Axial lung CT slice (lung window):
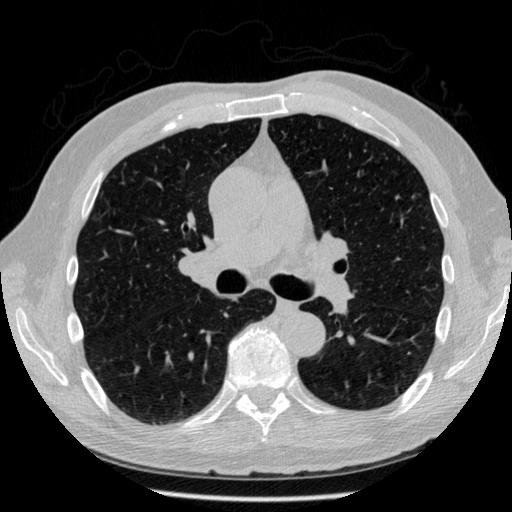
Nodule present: no